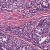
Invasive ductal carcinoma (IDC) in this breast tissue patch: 1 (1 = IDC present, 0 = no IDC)